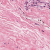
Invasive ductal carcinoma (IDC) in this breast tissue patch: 0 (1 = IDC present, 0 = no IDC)